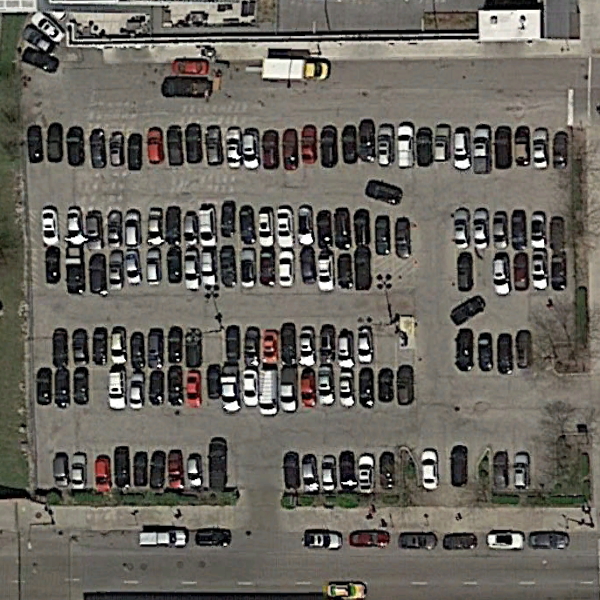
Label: Parking